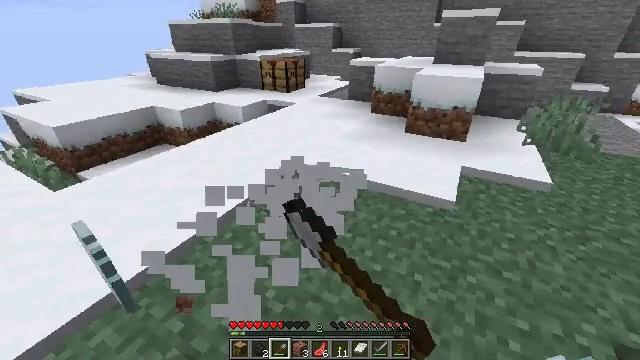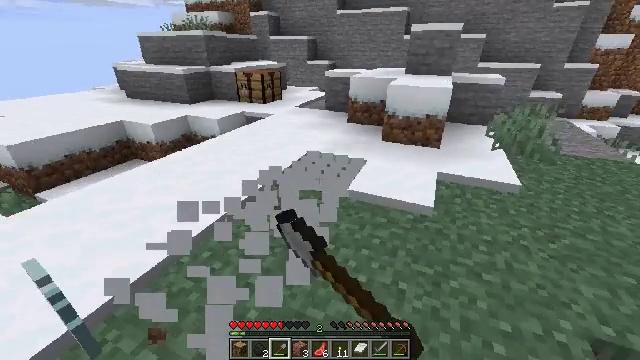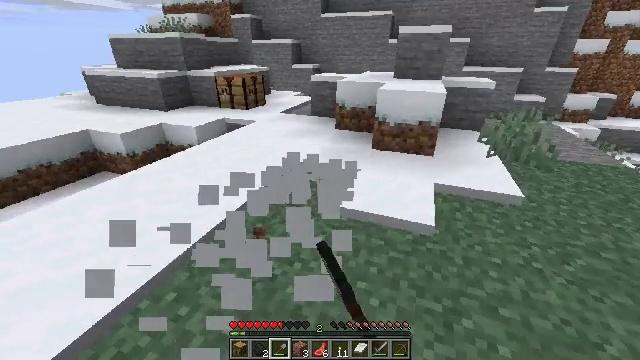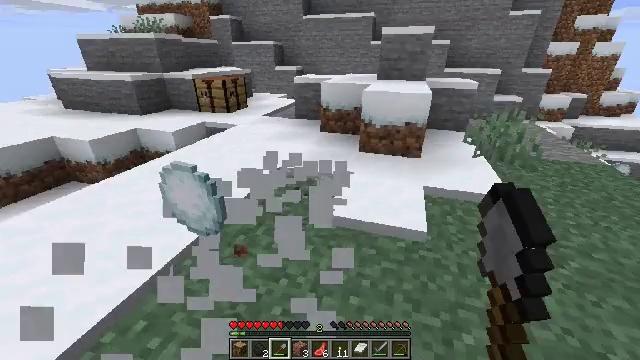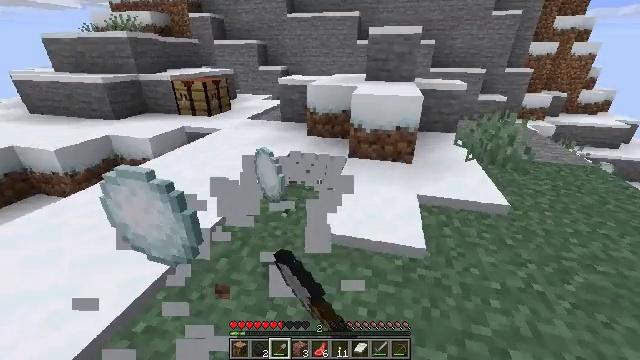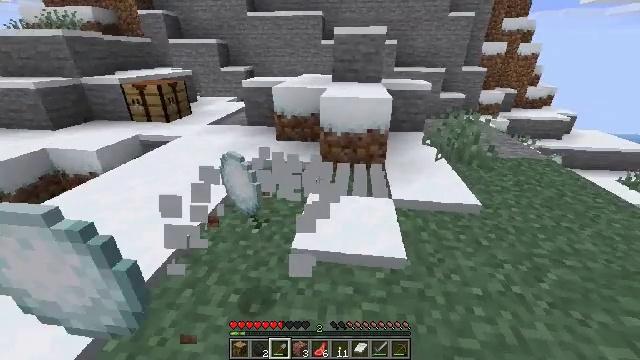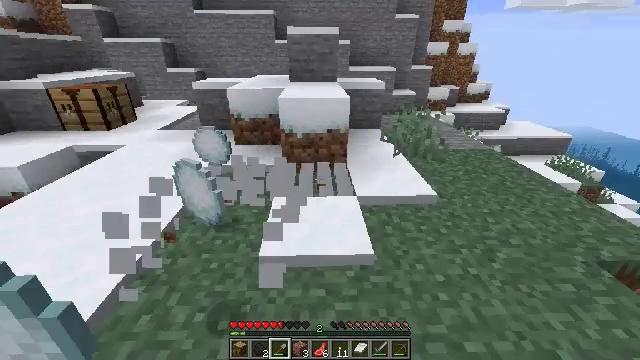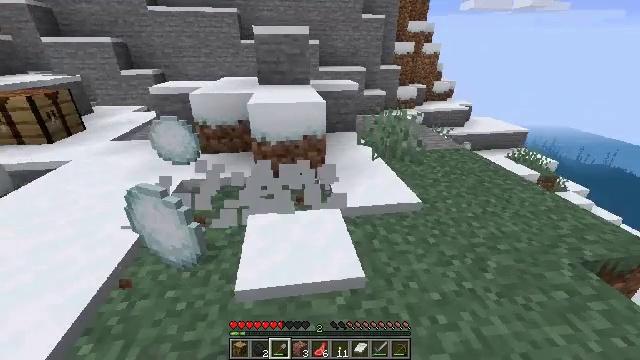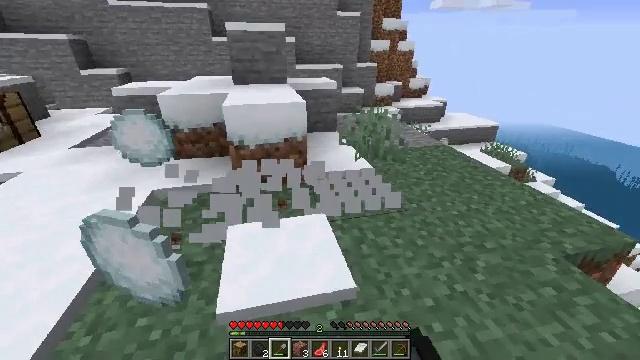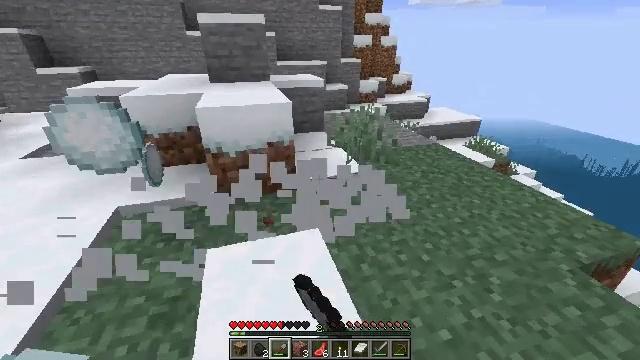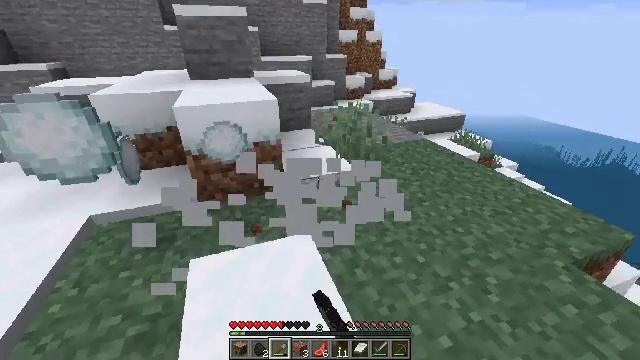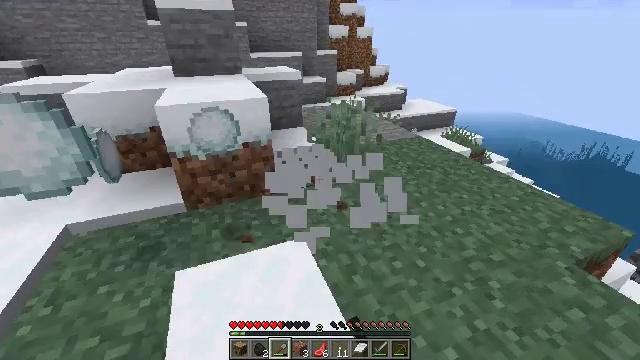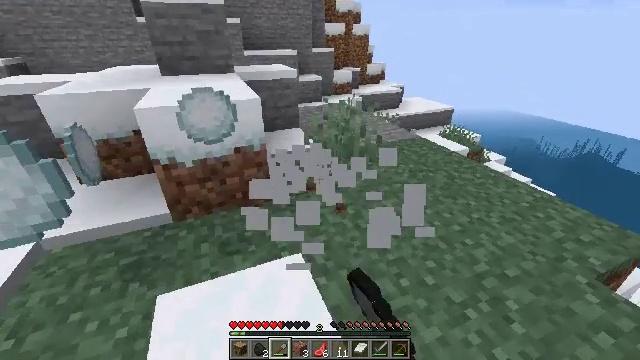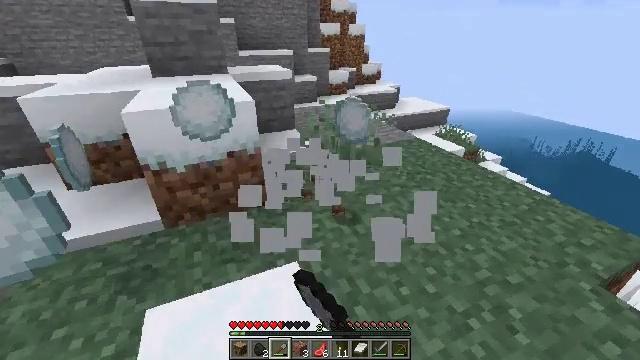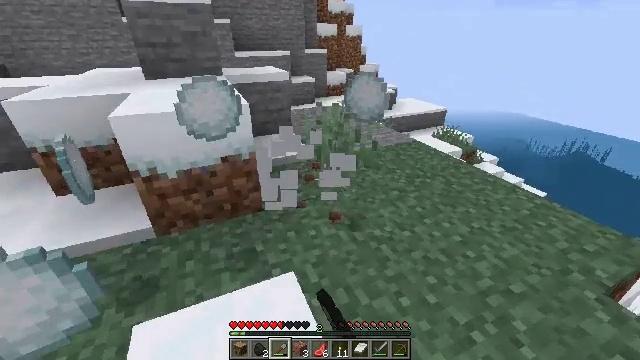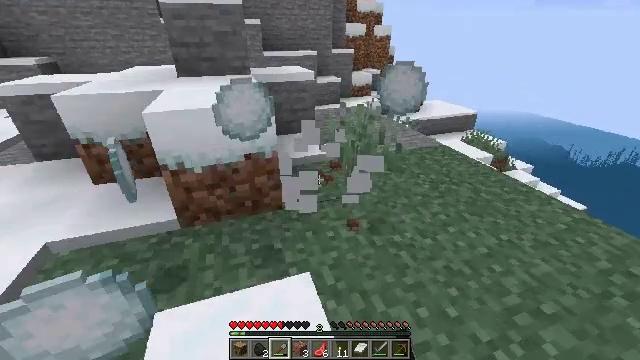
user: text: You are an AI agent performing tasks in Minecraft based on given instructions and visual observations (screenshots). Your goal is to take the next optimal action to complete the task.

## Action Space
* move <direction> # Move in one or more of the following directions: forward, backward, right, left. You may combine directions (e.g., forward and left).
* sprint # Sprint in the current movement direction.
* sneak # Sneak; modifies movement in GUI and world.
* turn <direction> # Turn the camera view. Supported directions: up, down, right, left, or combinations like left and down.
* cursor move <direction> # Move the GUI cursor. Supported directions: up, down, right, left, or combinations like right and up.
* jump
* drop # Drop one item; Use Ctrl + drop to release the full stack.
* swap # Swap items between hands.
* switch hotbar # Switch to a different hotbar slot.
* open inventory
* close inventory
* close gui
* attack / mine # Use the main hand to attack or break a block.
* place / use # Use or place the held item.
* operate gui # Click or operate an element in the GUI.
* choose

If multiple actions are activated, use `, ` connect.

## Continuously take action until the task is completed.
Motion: motion action
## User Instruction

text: Mine the snow on the ground.
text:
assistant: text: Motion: move forward, turn right and up, attack / mine
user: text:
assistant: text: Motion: move forward, turn right, attack / mine
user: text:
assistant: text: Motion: move forward, turn right, attack / mine
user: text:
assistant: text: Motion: move forward, turn right, attack / mine
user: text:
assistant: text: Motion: move forward, turn right, attack / mine
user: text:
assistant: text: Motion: move forward, turn right, attack / mine
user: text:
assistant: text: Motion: move forward, turn right, attack / mine
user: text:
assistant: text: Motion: move forward, turn right, attack / mine
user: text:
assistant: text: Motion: move forward, turn right, attack / mine
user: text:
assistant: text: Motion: move forward, turn right, attack / mine
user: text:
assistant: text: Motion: move forward, turn right, attack / mine
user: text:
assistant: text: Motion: attack / mine
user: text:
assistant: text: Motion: attack / mine
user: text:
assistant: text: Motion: attack / mine
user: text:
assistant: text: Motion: turn left, attack / mine
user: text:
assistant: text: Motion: turn left and down, attack / mine
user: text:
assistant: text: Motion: turn left, attack / mine
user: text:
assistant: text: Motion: turn left, attack / mine
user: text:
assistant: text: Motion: turn left and down, attack / mine
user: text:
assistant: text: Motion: turn left and down, attack / mine
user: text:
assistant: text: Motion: turn left and down, attack / mine
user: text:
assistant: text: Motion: turn left and down, attack / mine
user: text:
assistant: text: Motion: turn left and down, attack / mine
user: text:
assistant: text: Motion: turn right and down, attack / mine
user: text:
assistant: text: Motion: turn right and down, attack / mine
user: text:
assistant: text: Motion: turn right and down, attack / mine
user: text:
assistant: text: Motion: turn right, attack / mine
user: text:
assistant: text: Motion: move forward, turn left and up, attack / mine
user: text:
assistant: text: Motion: move forward, turn left and up, attack / mine
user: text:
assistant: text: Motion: move forward, turn left and up, attack / mine